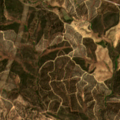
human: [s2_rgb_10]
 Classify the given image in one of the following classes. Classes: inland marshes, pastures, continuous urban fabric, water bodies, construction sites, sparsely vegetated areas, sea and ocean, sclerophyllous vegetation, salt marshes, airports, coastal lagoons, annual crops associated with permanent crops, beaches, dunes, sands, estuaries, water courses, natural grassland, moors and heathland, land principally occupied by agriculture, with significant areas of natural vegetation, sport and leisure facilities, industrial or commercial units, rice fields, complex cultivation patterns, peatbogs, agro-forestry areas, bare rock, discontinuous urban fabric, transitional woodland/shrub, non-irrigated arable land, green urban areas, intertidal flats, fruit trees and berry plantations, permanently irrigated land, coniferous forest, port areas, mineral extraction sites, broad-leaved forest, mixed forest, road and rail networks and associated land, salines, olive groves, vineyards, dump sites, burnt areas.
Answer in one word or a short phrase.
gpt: mixed forest, sclerophyllous vegetation, transitional woodland/shrub